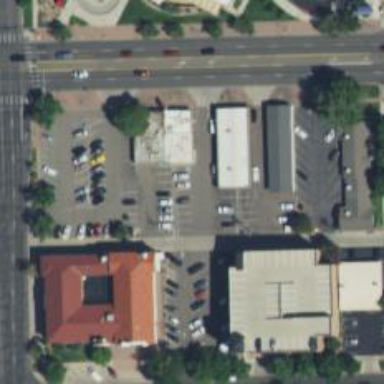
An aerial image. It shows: Parking space is available.